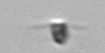
Label: Pyramimonas